Question: # How can I invoke a query on multiple databases at the same time and wait for their results to return?
I'm using JAX-WS and JBoss 7 to provide a web service. My service invokes a query on multiple databases, combines their results and returns all the results combined to the caller.

I have a working client and server (except that the server doesn't retrieve any results from the databases, but I'll get back to that). In the 'init' method of my code, I create an 'ExecutorService' that I reuse and to which I submit 'Callable's (that do the query and return the results from the database).
These 'Callable's perform the database query and return results.
My 'Future's return null (and I guess I haven't made any other mistakes). In addition to that, I read somewhere that you shouldn't use your own 'ExecutorService' within a web service deployed on JBoss.
How to solve the problem then? How can I invoke the query on multiple databases at the same time and wait for their results?
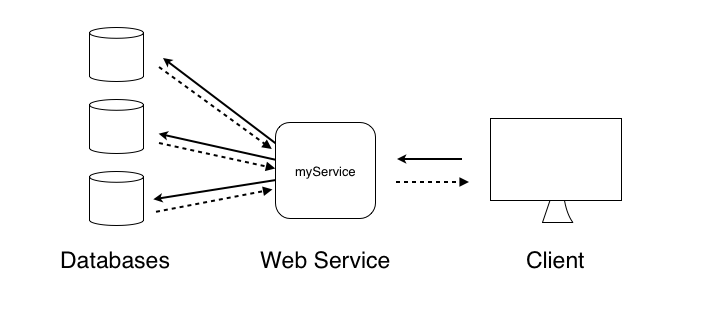
Answer: So using own threads is not advisable in JBoss. I found a few solutions to that:
- - <URL>